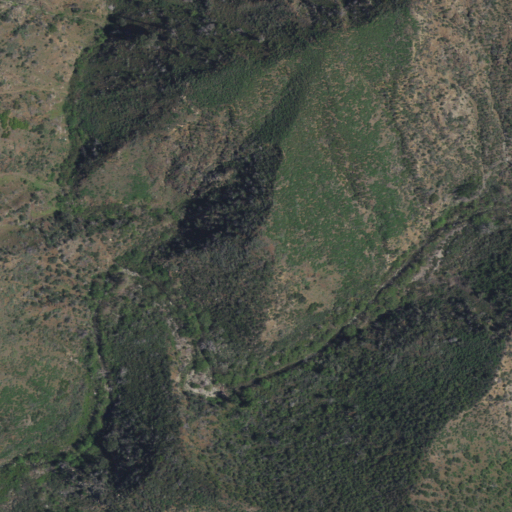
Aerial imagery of valley in California named Rattlesnake Canyon containing shrub, grassland, woody wetlands, and herbaceous wetlands